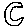
Label: moon